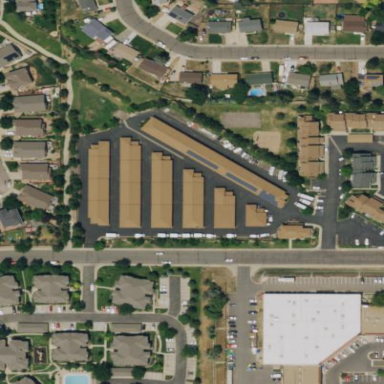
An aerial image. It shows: Storage rental shop.